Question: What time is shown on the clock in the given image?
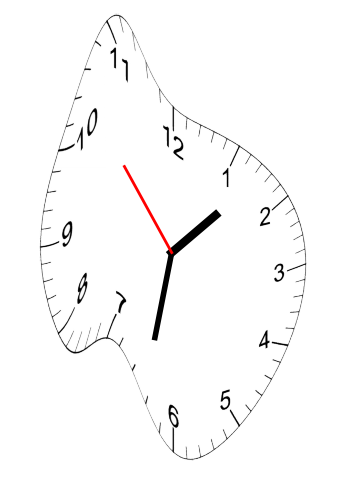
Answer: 01:31:53